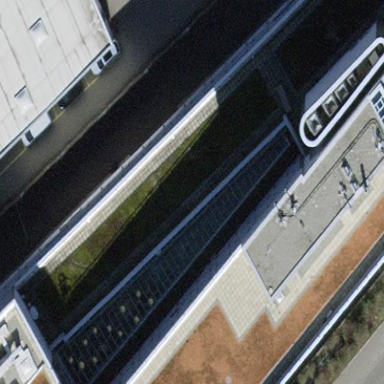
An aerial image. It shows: Commercial building.